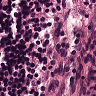
Metastatic tissue present: no